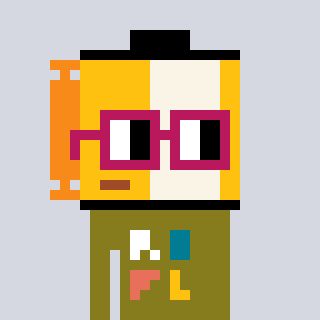
a pixel art character with square dark red glasses, a film roll-shaped head and a gunk-colored body on a cool background